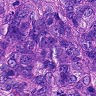
Metastatic tissue present: yes